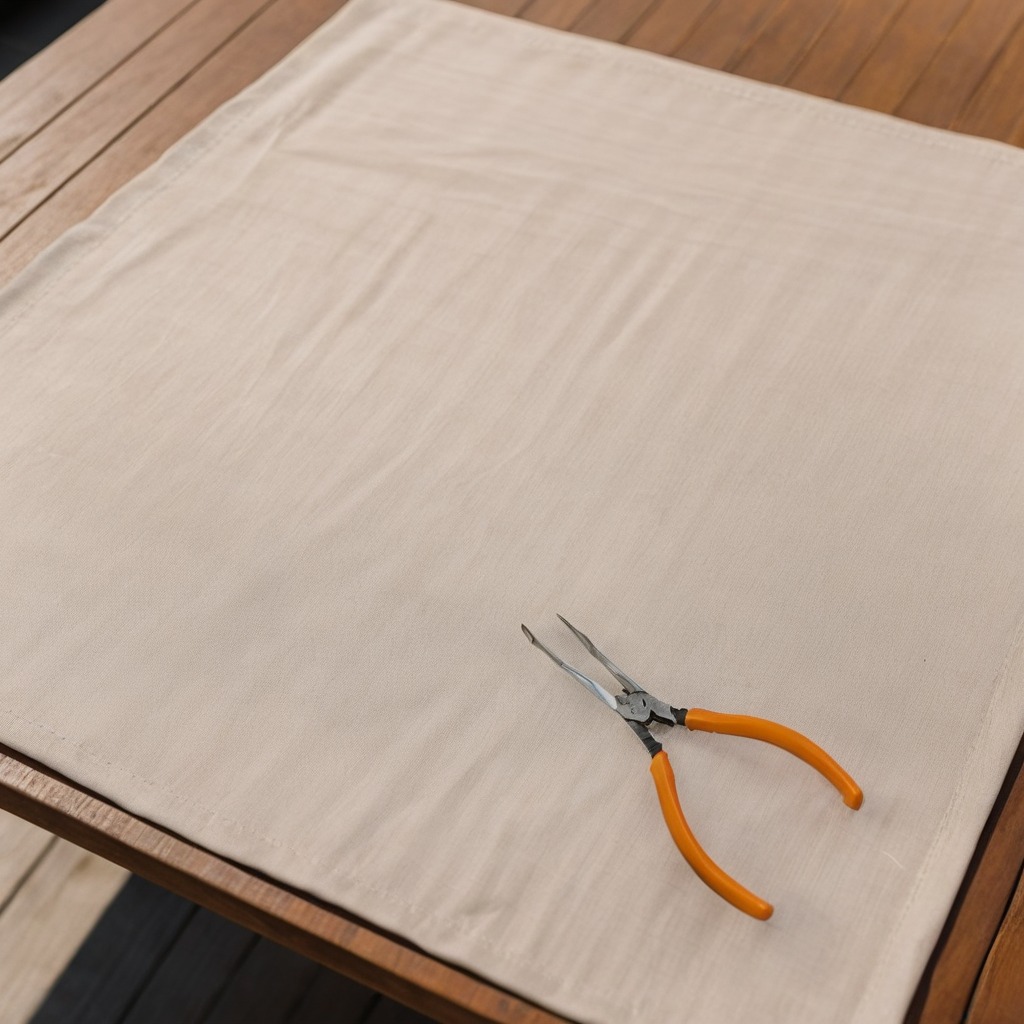
A plier is lying on a wooden table.